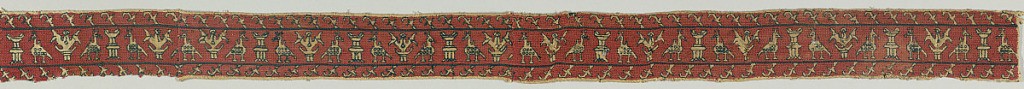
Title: Band
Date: late 19th century
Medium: silk on linen Technique: embroidered on plain weave
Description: Embroidery in dark red silk forms the background and black silk forms the outlines of birds facing a geometric form alternating with a plant form. Border at top and bottom of stylized leaf forms. Three pieces sewn together.